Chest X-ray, PA view. Patient: 60 years old, sex M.
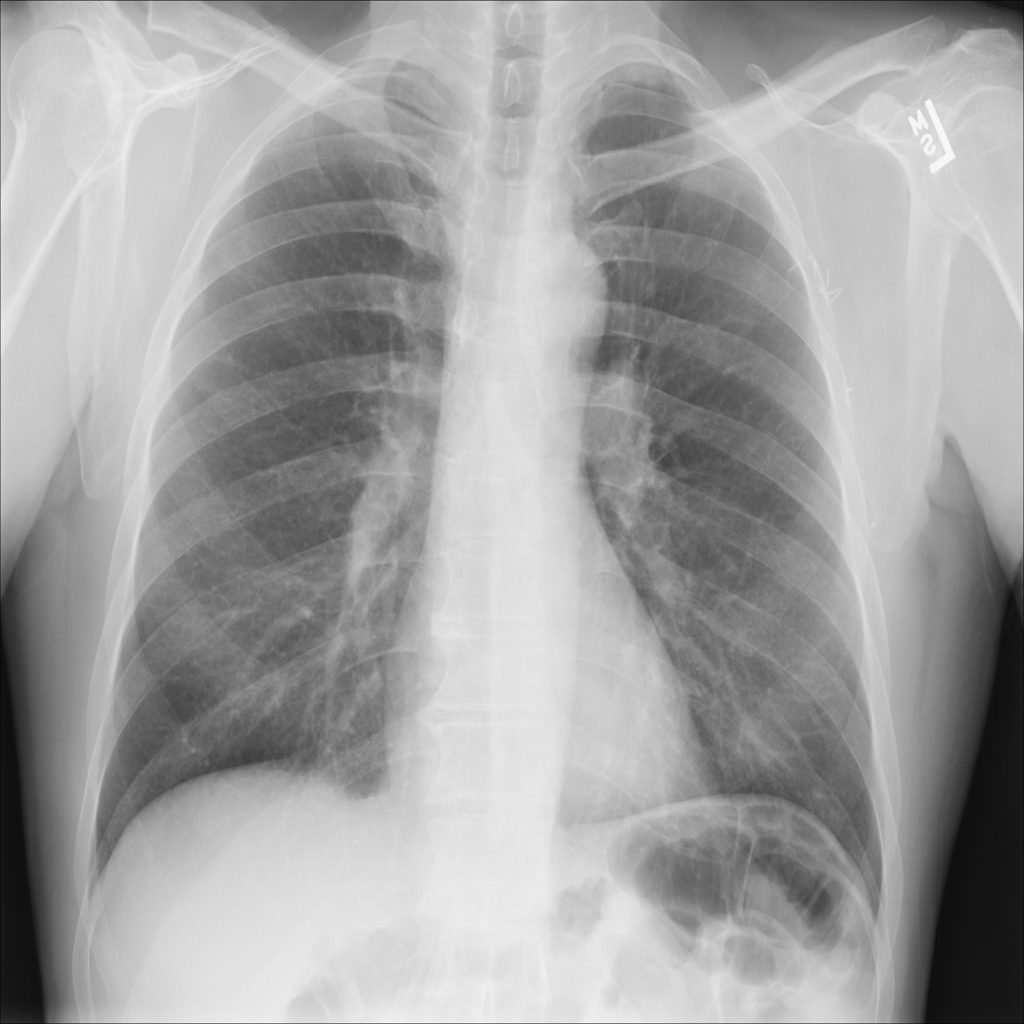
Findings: No Finding